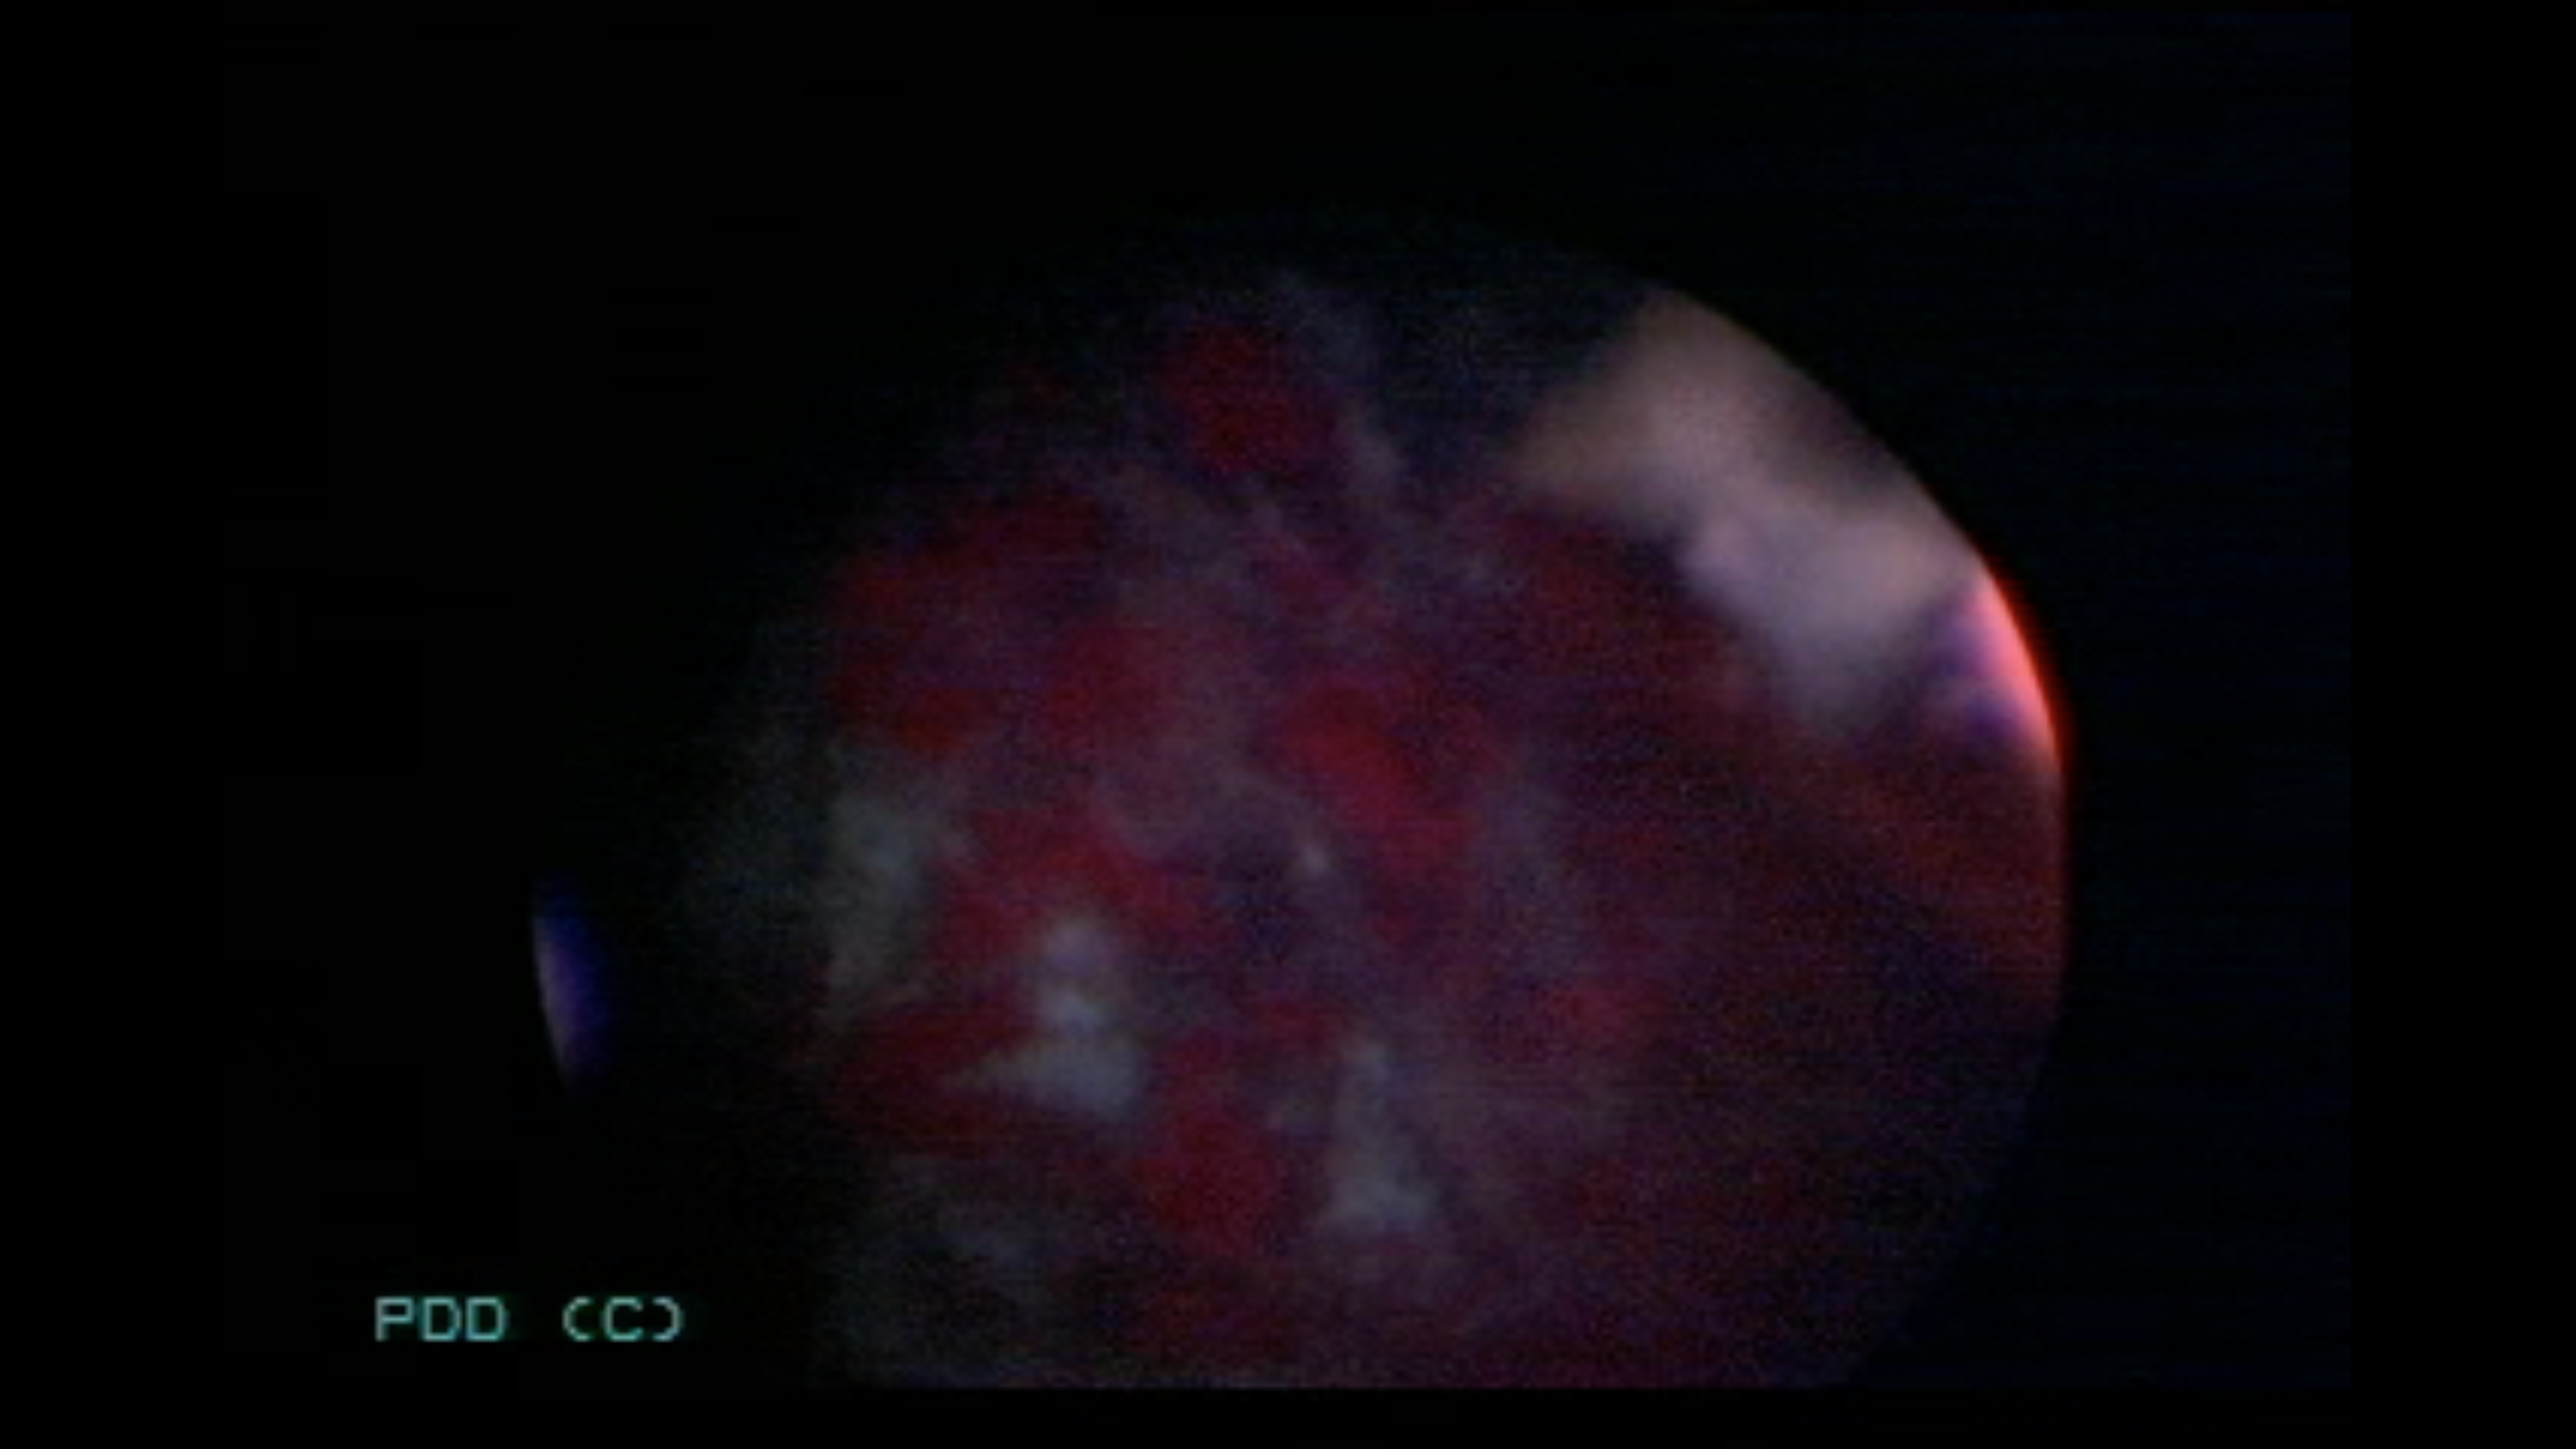
Modality: BLC
Class: Malignant
Subclass: HighGradePapillary
Lesion: Multifocal
Multifocal: 2 to 7
Stage: T2
Morphology: Papillary
Bladder cancer association: Yes